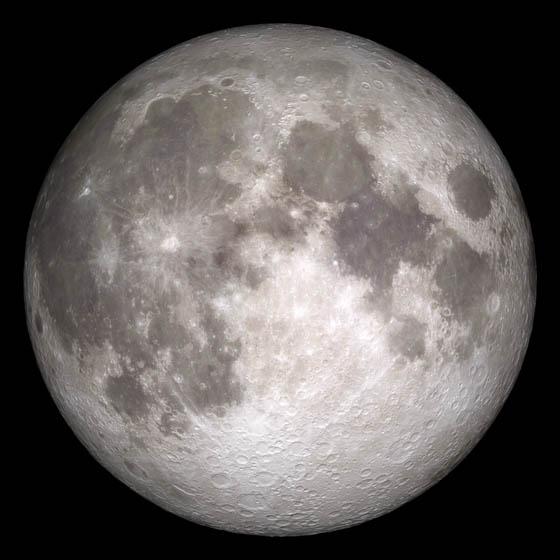
Current Moon - June 15, 2011 Current Moon - June 15, 2011, moon, eclipse, space, nasa, lunareclipse